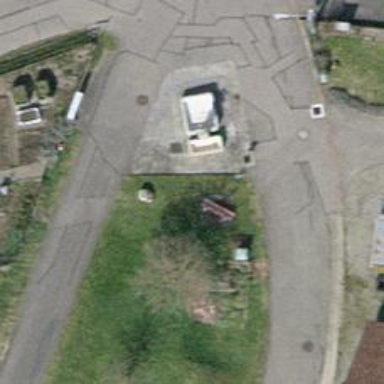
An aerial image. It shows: Red bench.